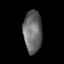
Tissue: lung
Cell type: T cells
Senescence score: 0.2306
Nuclear area (px): 767
Mean DAPI intensity: 105.004